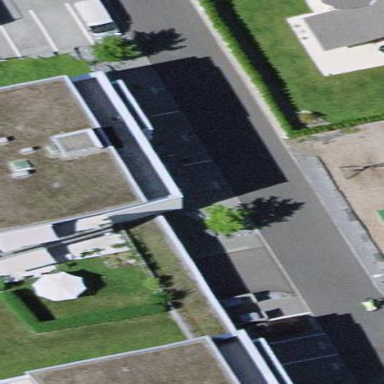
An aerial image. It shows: Street-side parking area.